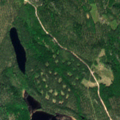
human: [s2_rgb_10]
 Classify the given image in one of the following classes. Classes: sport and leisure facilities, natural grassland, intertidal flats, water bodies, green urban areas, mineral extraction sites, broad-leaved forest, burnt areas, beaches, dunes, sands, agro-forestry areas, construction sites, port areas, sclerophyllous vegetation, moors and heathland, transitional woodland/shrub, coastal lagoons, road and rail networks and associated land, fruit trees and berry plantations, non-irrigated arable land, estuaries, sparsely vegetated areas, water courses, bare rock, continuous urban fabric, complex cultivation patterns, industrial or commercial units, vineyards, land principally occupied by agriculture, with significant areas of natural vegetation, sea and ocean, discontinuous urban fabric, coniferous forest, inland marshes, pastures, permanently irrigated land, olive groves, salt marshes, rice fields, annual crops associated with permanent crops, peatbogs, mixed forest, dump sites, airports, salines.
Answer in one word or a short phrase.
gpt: coniferous forest, mixed forest, transitional woodland/shrub, water bodies